Question: Some background: I am making a program that uses a JTree full of nodes of various types. The TreeSelectionListener determines what type of node it is, clears an inner JPanel of components, then adds the appropriate JPanel to the JPanel it just cleared, to edit properties specific to that type of node. The JPanel uses GridBagLayout, but the text fields aren't displaying correctly (Note: the title is a JTextField, the description is a JTextArea:
Code for the JPanel is as follows:
'''
class nodePanel extends JPanel{
public nodePanel(DefaultMutableTreeNode info){
super(new GridBagLayout());
GridBagConstraints c = new GridBagConstraints();
c.insets=new Insets(10,10,10,10);
c.gridx=0;
c.gridy=0;
c.gridheight=1;
c.gridwidth=1;
c.weightx=0;
c.weighty=0;
c.fill=GridBagConstraints.NONE;
c.anchor=GridBagConstraints.EAST;
this.add(new JLabel("Title: "),c);
c.gridy=1;
c.weighty=2;
c.gridheight=2;
this.add(new JLabel("Description: "),c);
c.gridx=1;
c.gridy=0;
c.gridheight=1;
c.gridwidth=2;
c.weightx=100;
c.weighty=0;
c.anchor=GridBagConstraints.WEST;
c.fill=GridBagConstraints.HORIZONTAL;
JTextField title = new JTextField();
title.setMinimumSize(new Dimension(300,25));
this.add(title,c);
c.gridy=1;
c.gridheight=2;
c.weighty=200;
JTextArea description = new JTextArea();
JScrollPane descriptionScroll= new JScrollPane(description);
descriptionScroll.setHorizontalScrollBarPolicy(JScrollPane.HORIZONTAL_SCROLLBAR_AS_NEEDED);
descriptionScroll.setVerticalScrollBarPolicy(JScrollPane.VERTICAL_SCROLLBAR_NEVER);
this.add(descriptionScroll, c);
}
}
'''
Thank you
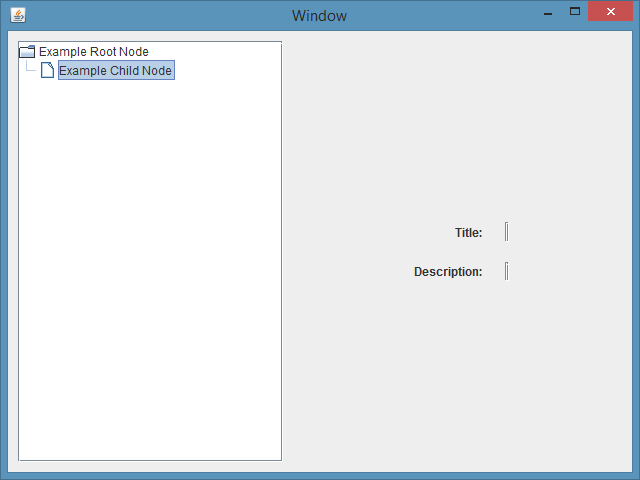
Answer: '''
// ..
JTextField title = new JTextField(20); // suggest a size in columns!
//title.setMinimumSize(new Dimension(300,25)); // don't call these methods! (1)
this.add(title,c);
c.gridy=1;
c.gridheight=2;
c.weighty=200;
JTextArea description = new JTextArea(3, 15); // suggest a size in rows/cols!
// ..
'''
1. See Should I avoid the use of set(Preferred|Maximum|Minimum)Size methods in Java Swing? (Yes.)